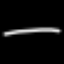
Label: airplane